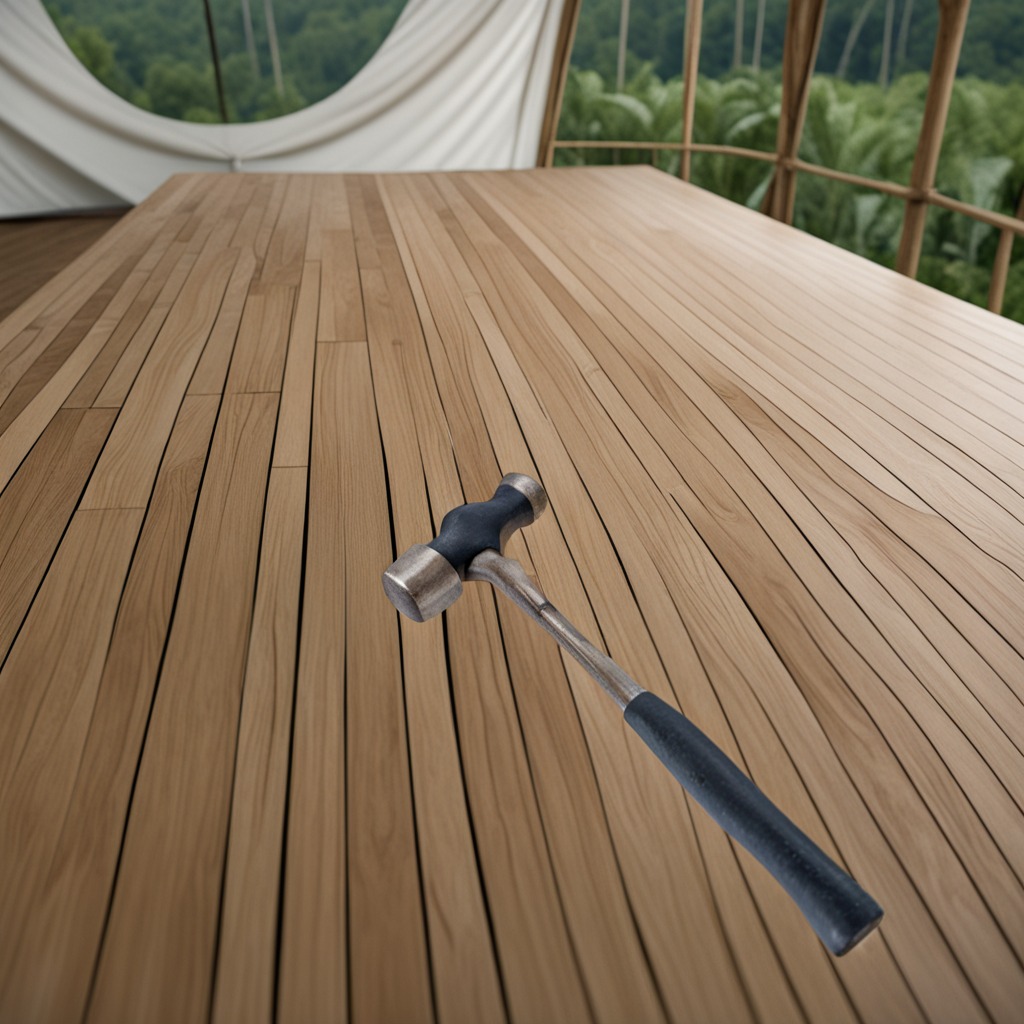
A hammer lies on a clean wooden table inside a jungle field workshop tent humid ambient light worn but